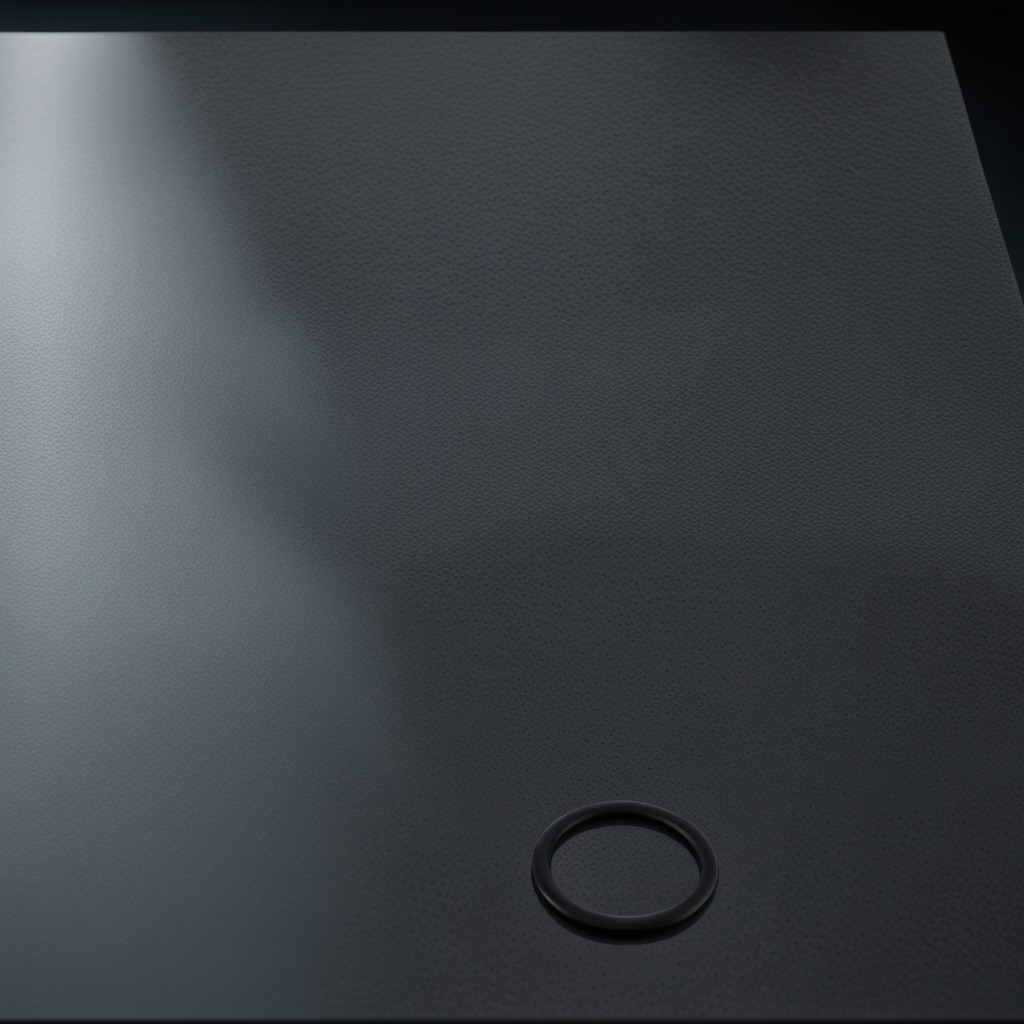
A rubber O-ring is lying on the granite table.